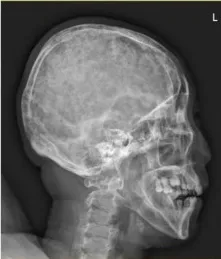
Skull X-ray prompted that the skull and maxillofacial bone (A,B) were found to have diffuse worm-like low-density bone destruction and there was no obvious hardening at the edge.
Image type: radiology (x_ray)